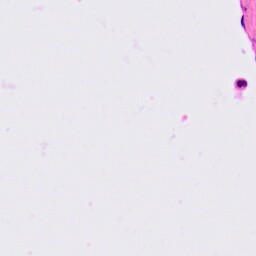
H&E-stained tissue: Lung